Question: I am having difficulties doing a simple validation of a text field that has as a value - an int variable.
I need the following;
- - -
This is the validator I created, but it does not work as I desire. Can you have a look at it and tell me where I am making the mistake?
'''
public void validateProductValue(FacesContext context,
UIComponent validate, Object value) {
FacesMessage msg = new FacesMessage("");
String inputFromField = (String) value;
String simpleTextPatternText = "^([0-9]+$)?";
Pattern textPattern = null;
Matcher productValueMatcher = null;
textPattern = Pattern.compile(simpleTextPatternText);
productValueMatcher = textPattern.matcher(inputFromField);
if (!productValueMatcher.matches()) {
msg = new FacesMessage("Only digits allowed");
throw new ValidatorException(msg);
}
if (inputFromField.length() <= 0) {
msg = new FacesMessage("You must enter a value greater than 0");
throw new ValidatorException(msg);
}
if (Integer.parseInt(inputFromField.toString().trim()) <= 0) {
msg = new FacesMessage("0 or bellow is not permited");
throw new ValidatorException(msg);
}
}
'''
This is how I call the field:
'''
<h:inputText id="productValue" value="#{newOfferSupportController.productValue}" validator="#{newOfferSupportController.validateProductValue}"/>
'''
This the validation shown in the browser:

### Text
'''
/newoffer.xhtml @44,184
validator="#{newOfferSupportController.validateProductValue}":
java.lang.ClassCastException: java.lang.Integer cannot be cast to java.lang.String
'''
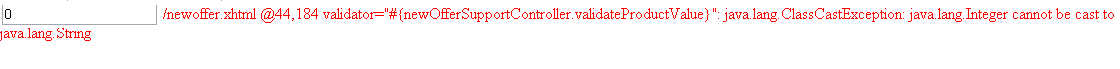
Answer: You should be able to enforce the conditions your looking just using a regular expression:
^[1-9]+[0-9]*$